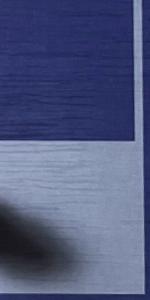
Label: Empty